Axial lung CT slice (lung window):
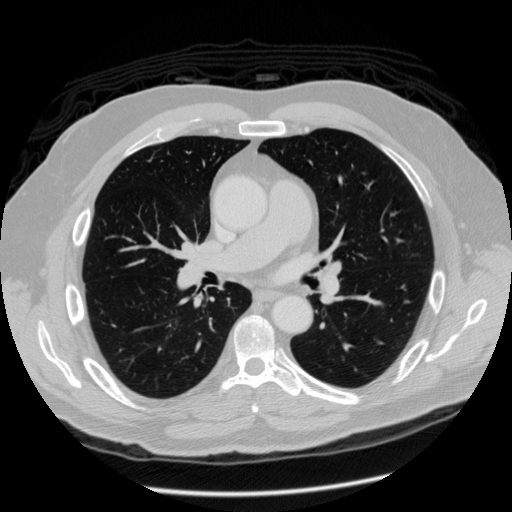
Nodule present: no